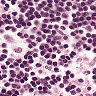
Metastatic tissue present: no